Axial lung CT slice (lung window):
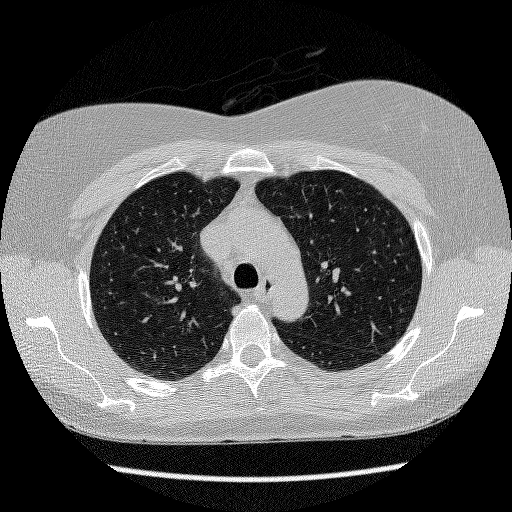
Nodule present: no